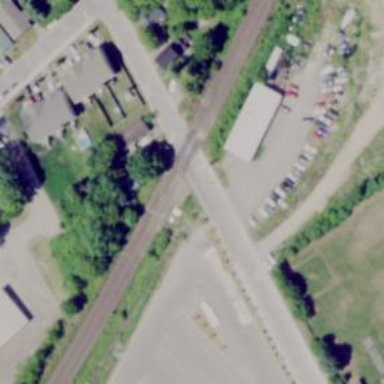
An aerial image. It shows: Level railway crossing with lights and barriers.